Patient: sex F, age 67
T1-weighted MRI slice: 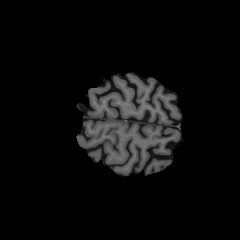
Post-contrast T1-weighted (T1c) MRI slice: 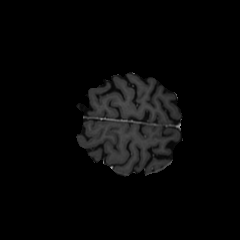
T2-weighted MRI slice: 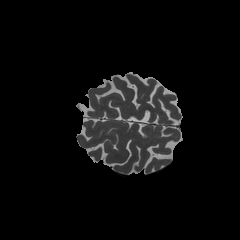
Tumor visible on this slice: no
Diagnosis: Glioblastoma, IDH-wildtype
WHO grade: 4